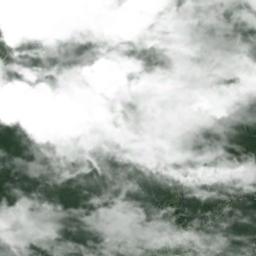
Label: cloud